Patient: sex M, age 46
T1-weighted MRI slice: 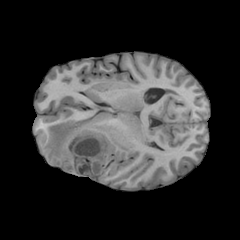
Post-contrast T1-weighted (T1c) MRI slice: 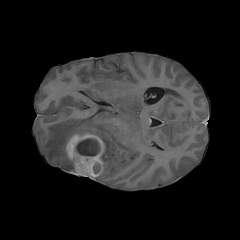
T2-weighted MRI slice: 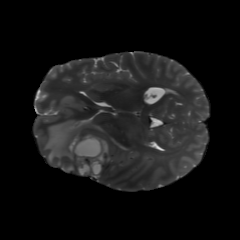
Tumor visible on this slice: yes
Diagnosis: Glioblastoma, IDH-wildtype
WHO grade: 4